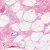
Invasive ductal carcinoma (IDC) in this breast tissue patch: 0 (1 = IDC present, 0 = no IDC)